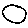
Label: circle